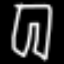
Label: pants